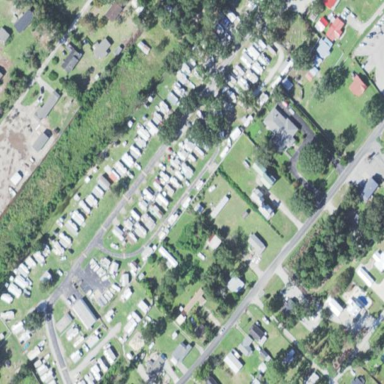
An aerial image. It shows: Campsite designated for tourism.